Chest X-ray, AP view. Patient: 30 years old, sex M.
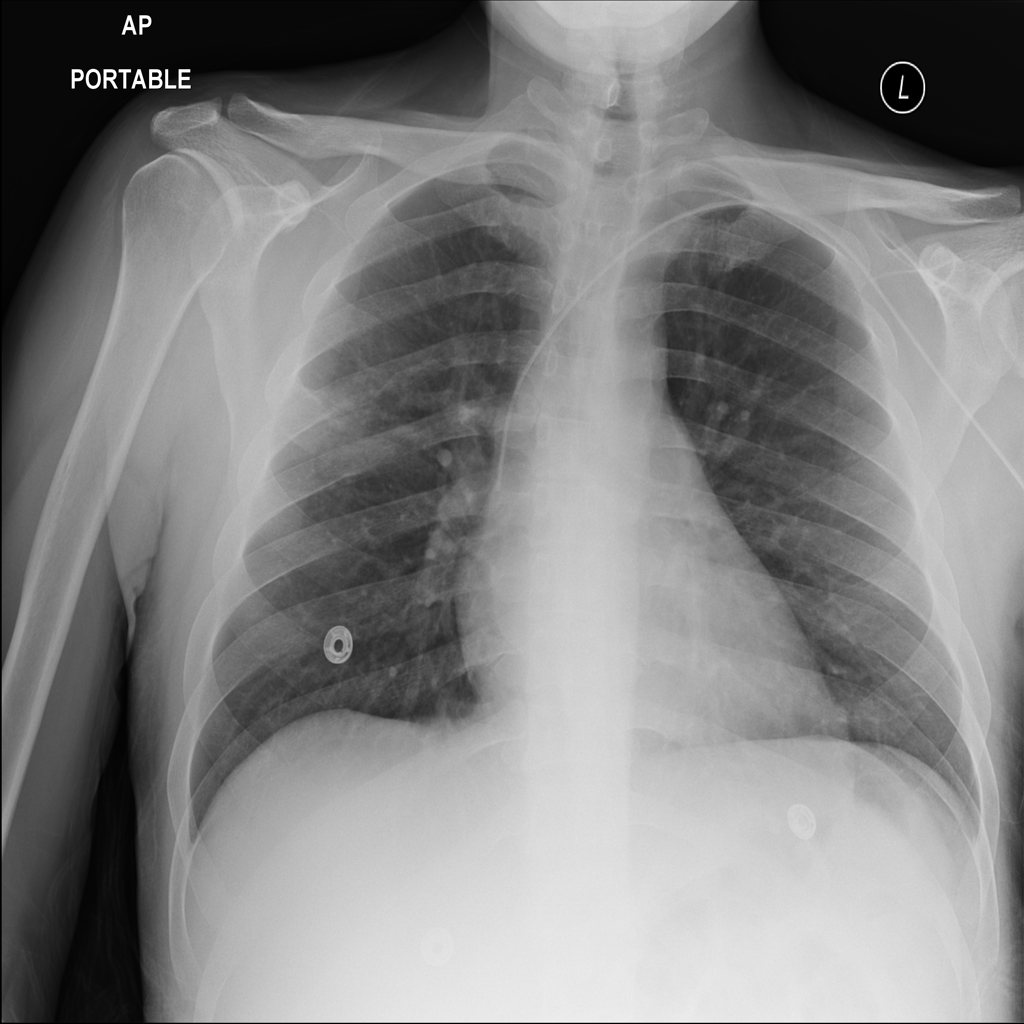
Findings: No Finding